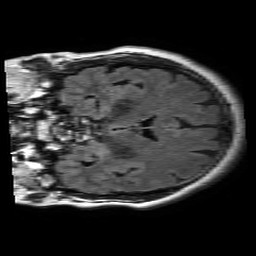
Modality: FLAIR
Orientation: coronal
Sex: female
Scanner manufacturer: philips
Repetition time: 11 s
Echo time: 0.125 s